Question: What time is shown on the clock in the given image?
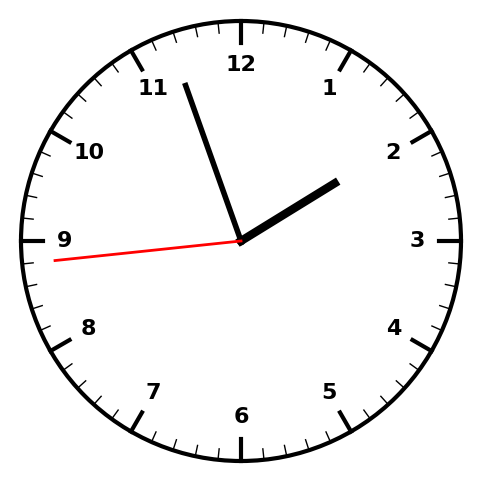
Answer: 01:56:44